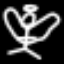
Label: angel